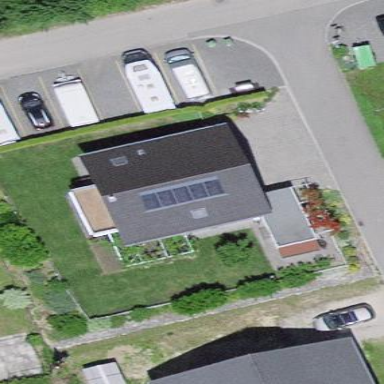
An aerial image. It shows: Residential building.